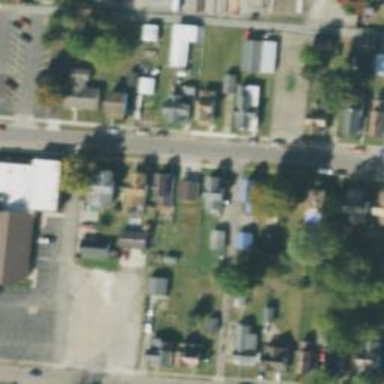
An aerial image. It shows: Alley classified as service road.